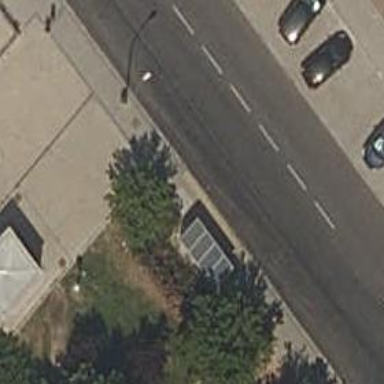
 serving as platform for public transportation."